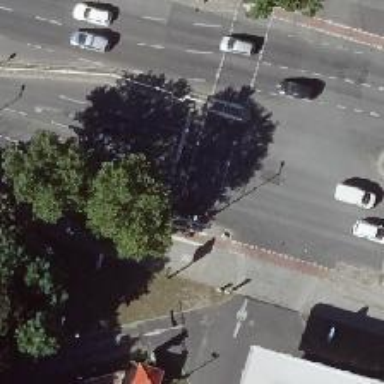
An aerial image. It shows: Road with traffic signals.